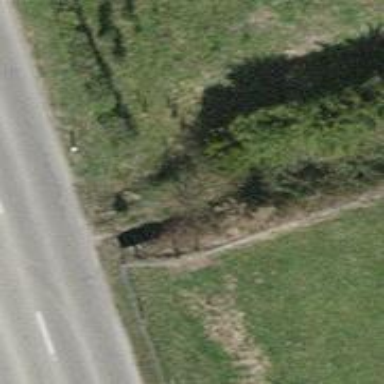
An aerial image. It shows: Tunnel.